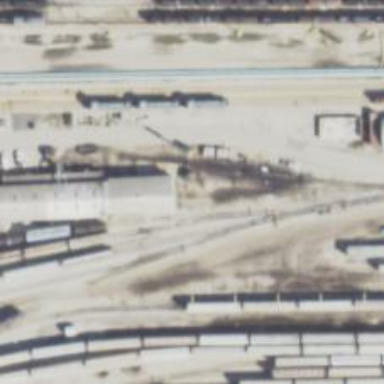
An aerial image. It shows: Railway spur service.